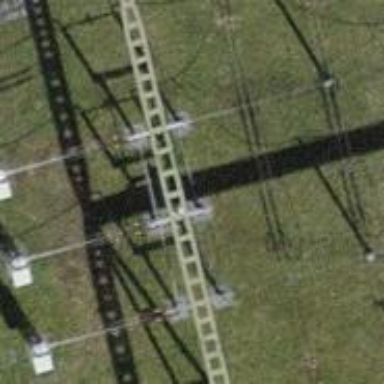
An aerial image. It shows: Switch used for power control.